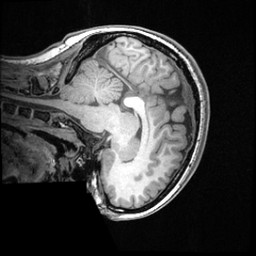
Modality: T1w
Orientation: sagittal
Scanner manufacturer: ge
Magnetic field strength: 3 T
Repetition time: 0.008572 s
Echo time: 0.003384 s